Field crop: maize
Growth stage: 2
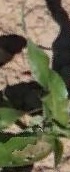
Species: maize